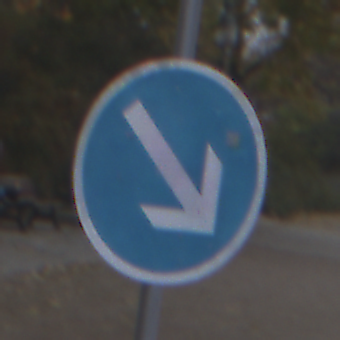
Verkehrszeichen: VorgeschriebeneVorbeifahrtRechts
Umgebung: Outdoor, Urban
Tageszeit: MorningAfternoon
Wetter: Overcast
Licht: Natural
Jahreszeit: NotSpecified
Kontrast: LowContrast